Question: This is a two part question.
Our iPhone application has a screen which needs to be customizable by users. It is a simple screen with 4-5 customizable slots. Users will be able to pick from list of wiglets/controls they would like to see in the view. They should be able to re-order the widgets and add/remove as they see fit.
Below is a UI mockup showing how a widget screen like this would work. The user would press and hold anywhere on the screen, and it would go into edit mode, similar to how deleting an app works. They then have the opportunity to remove an app from the dashboard and add new ones using a tray at the bottom.
1. Is this an appropriate way of handing this type of view on iPhone, if not where would be a good starting point? Any links or views/controls to look at would be appreciated.
2. Certainly, everything described here could be implemented from scratch using UIView as a base, but are there existing views available from Apple that could help me here?
1 - Existing widget
2 - Empty spot available for widget
3 - Available widgets

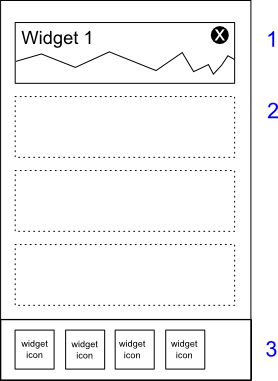
Answer: I'd make each widget a customized UIView subclass, and just add them to the main view as subviews. As far as specific classes, you could use a customized UITableView (with custom UITableViewCells) for the widget drop area. The widget selection area you could easily implement with a custom UIView and four positioned UIViews. You could also consider <URL>.
There aren't any standardized view classes that Apple provides for this.